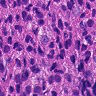
Metastatic tissue present: yes